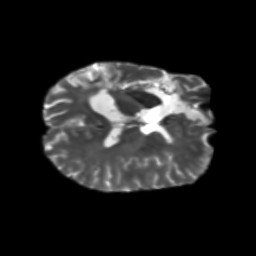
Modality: T2w
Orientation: axial
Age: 37
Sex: female
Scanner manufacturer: siemens
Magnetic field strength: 3 T
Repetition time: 5.47 s
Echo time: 0.0854 s